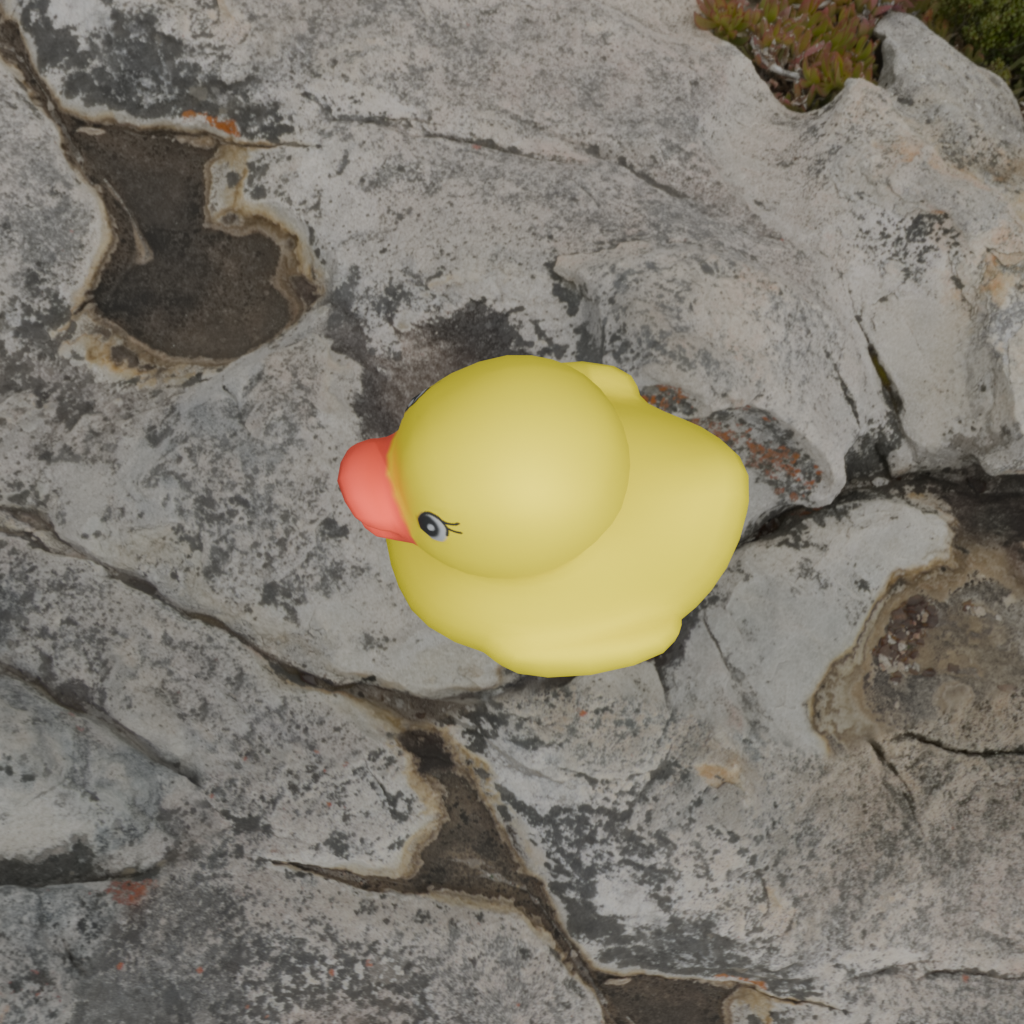
an image of a yellow rubber duck seen from <left_top> rocky landscape with a cloudy view of the sea.